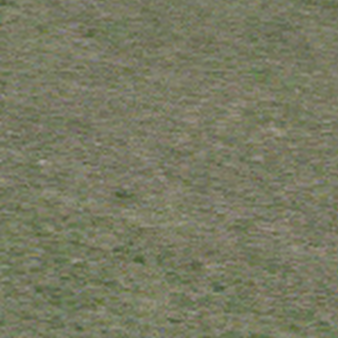
Label: other